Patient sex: F
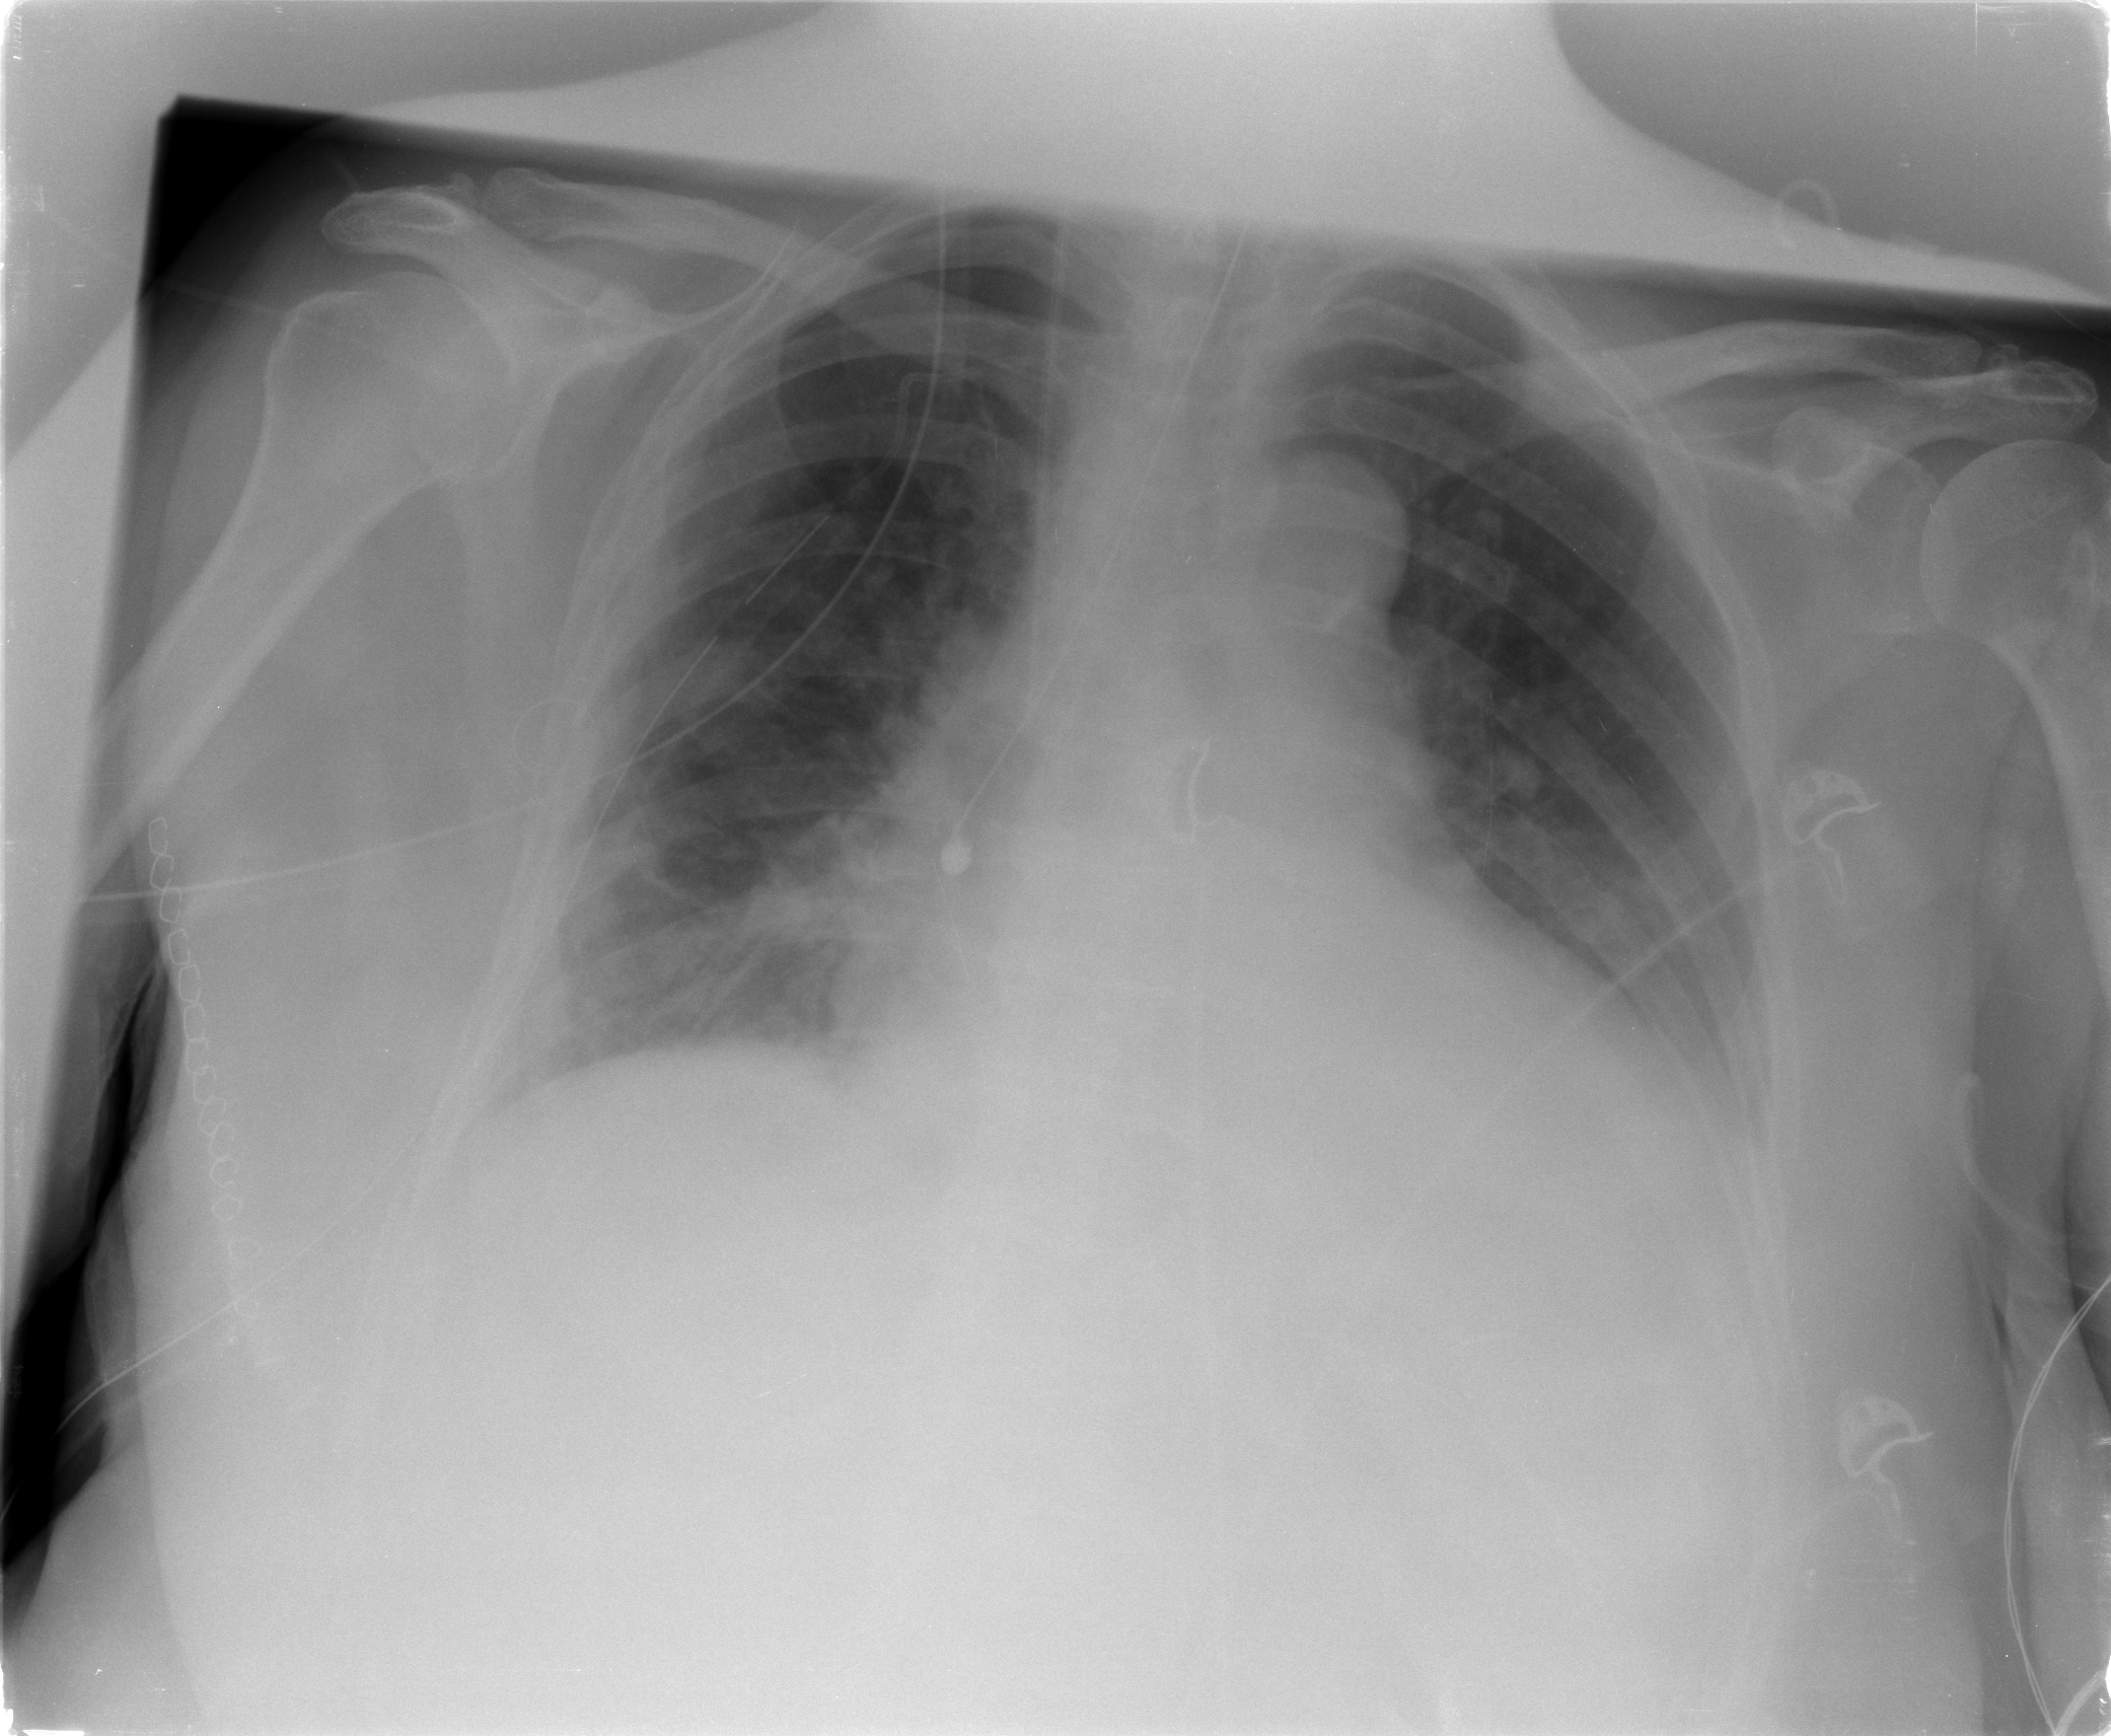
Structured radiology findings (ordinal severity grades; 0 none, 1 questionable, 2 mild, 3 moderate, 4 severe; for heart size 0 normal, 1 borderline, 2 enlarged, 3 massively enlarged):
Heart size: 2
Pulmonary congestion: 0
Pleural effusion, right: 0
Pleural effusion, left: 2
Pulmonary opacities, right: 0
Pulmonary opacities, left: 0
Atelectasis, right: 2
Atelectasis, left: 0